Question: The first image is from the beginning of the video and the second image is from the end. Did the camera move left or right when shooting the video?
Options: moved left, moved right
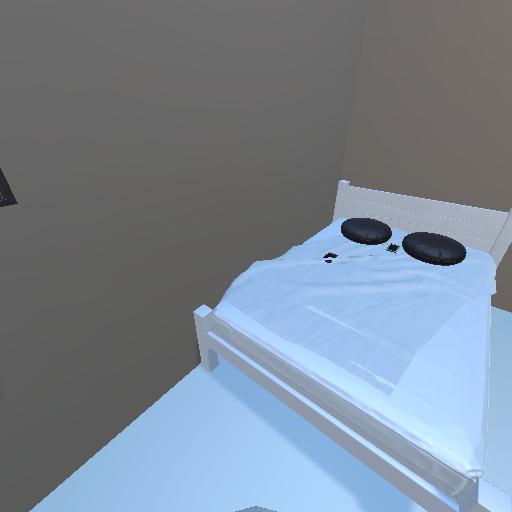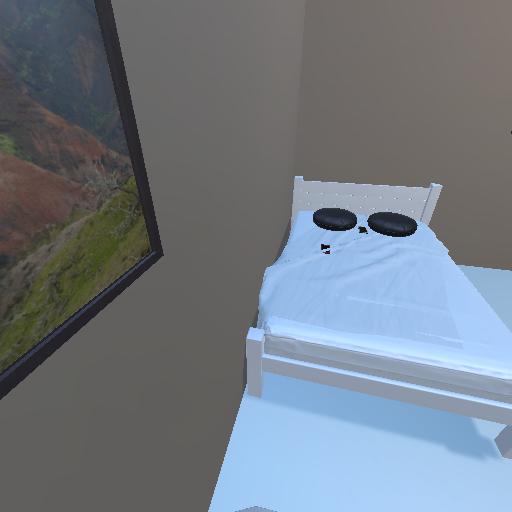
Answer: moved left